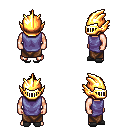
a pixel art fantasy rpg character, male body template, human, light skin, chain tabard jacket, robe skirt, brown mohawk hairstyle, gold helm, gray slippers, four views (front, back, left, right), 2x2 character sprite sheet, small pixel art, hard edges, no anti-aliasing